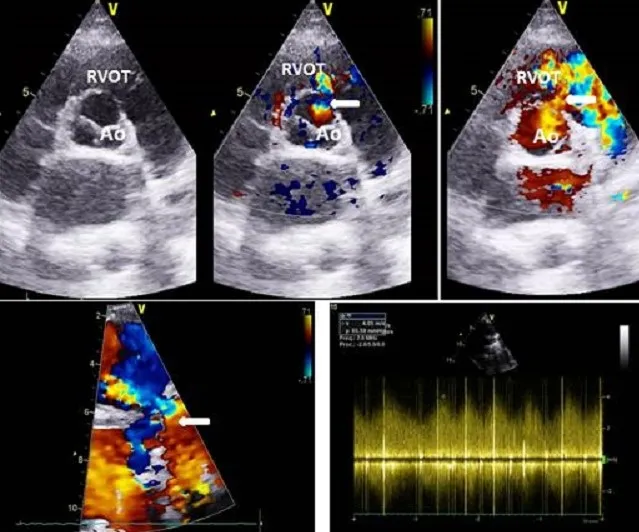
2D-TTE and Doppler interrogation show rupture of the wall of the right coronary sinus of valsalva and flow of blood into the right ventricle.
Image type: radiology (ultrasound)